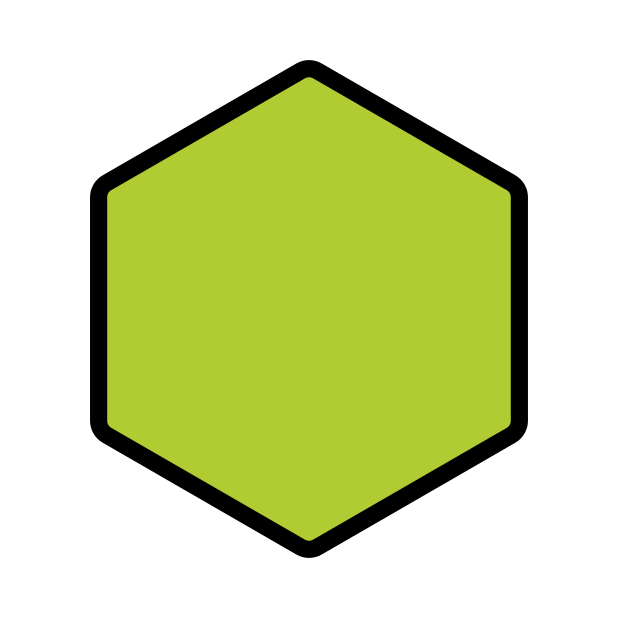
green hexagon